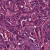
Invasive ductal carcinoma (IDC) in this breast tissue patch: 1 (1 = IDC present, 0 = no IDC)